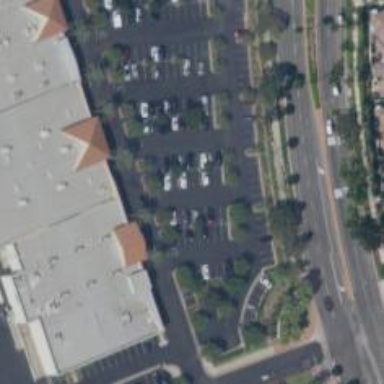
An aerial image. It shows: Retail building.